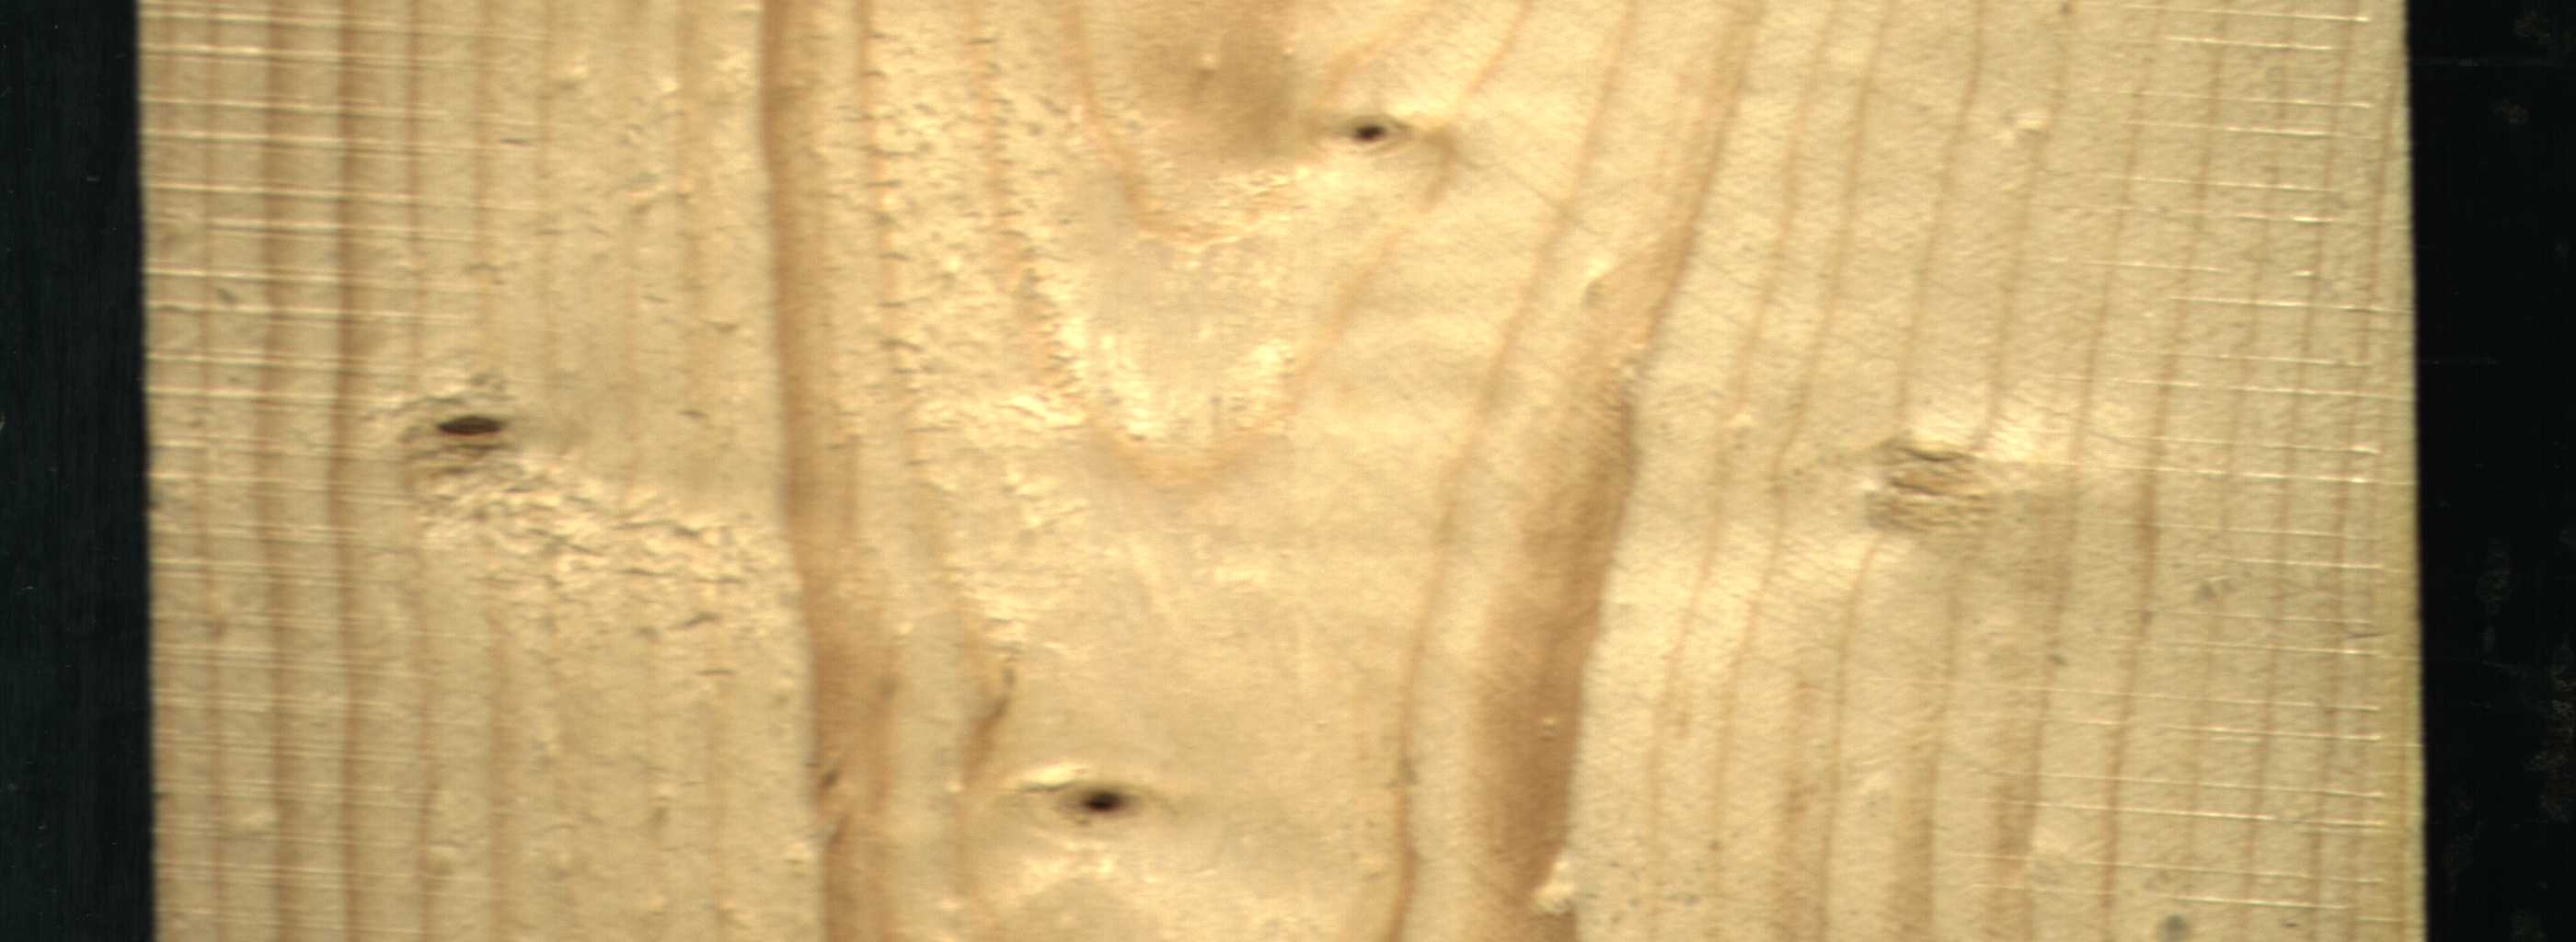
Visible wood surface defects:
Dead_Knot
Dead_Knot
Dead_Knot